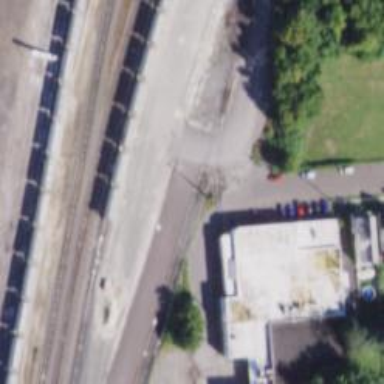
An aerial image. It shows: Rail spur service.